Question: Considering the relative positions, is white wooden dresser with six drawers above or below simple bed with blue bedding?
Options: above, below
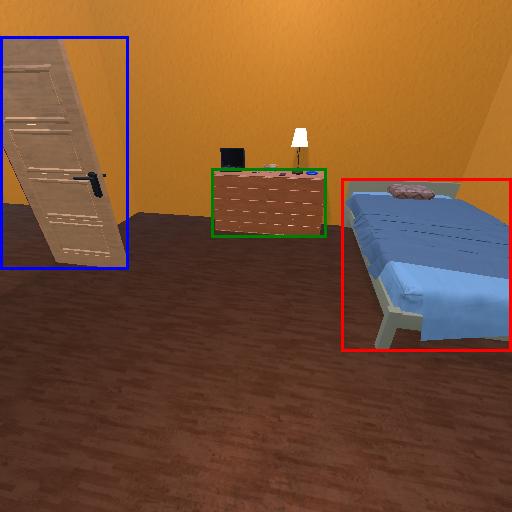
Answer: above